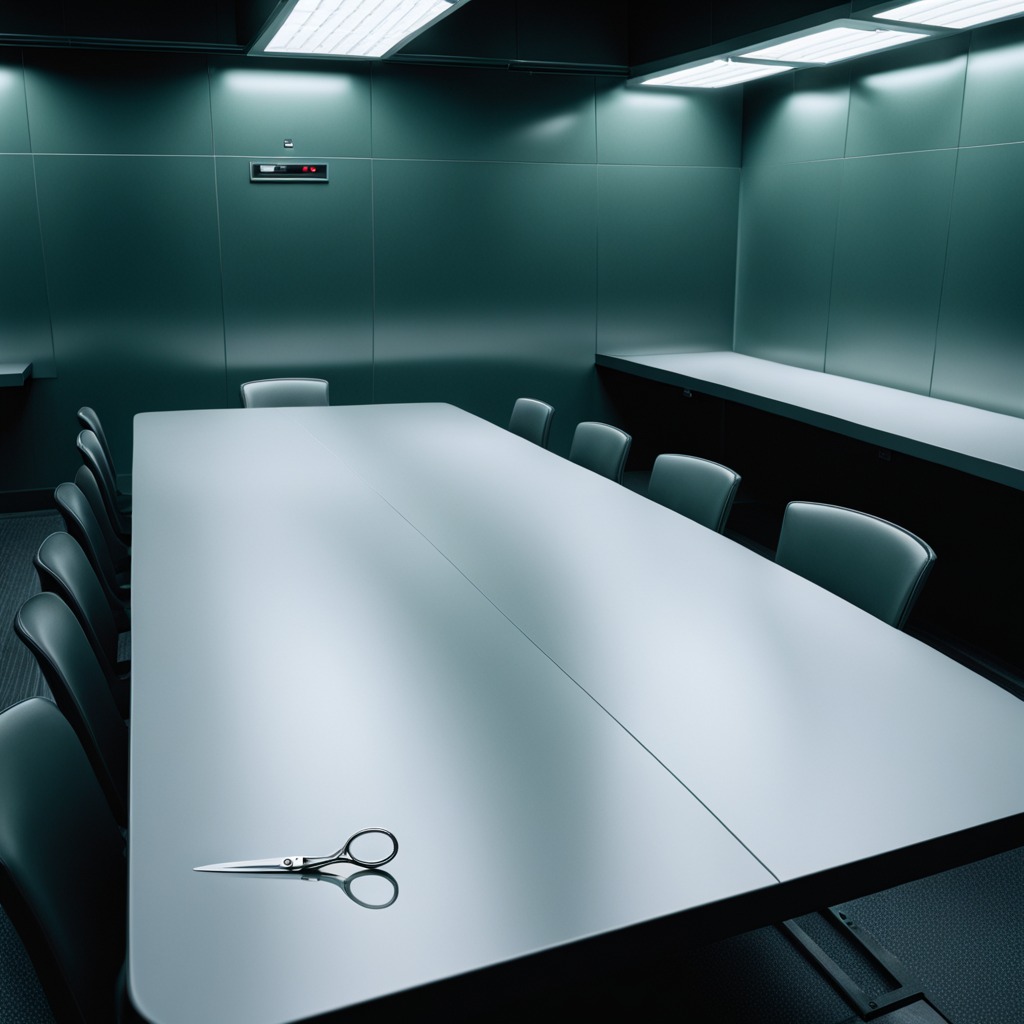
A scissor lies on the table in the railway signal maintenance room.